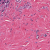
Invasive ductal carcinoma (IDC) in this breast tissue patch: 0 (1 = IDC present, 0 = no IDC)